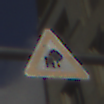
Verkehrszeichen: UnzureichendesLichtraumprofil
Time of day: MorningAfternoon
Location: Outdoor (Urban)
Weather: PartlyCloudy
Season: NotSpecified
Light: Natural